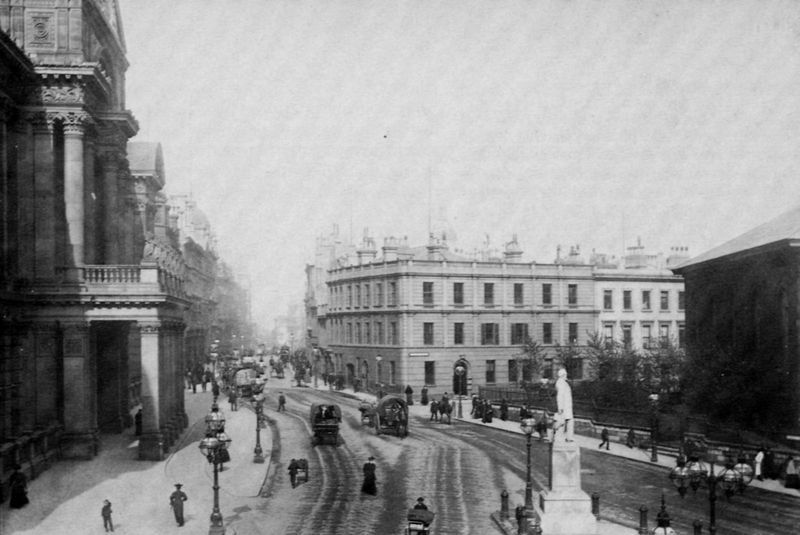
Titel: Colmore Row, Birmingham
Künstler: Francis Frith
Schlagwörter: baum, dunkel, himmel, schatten, weiß, wolken, bäume, frauen, menschen, stadt, fenster, fussgänger, grau, hell, lampen, laterne, laternen, licht, männer, paris, pfeiler, schwarz, strasse, säule, säulen, terasse, tür, eis, gebäude, haus, park, schnee, weg, wolke, zaun, leute, alt, architektur, weit, häuser, kalt, brüstung, sonne, wege, klassizismus, personen, person, pflanzen, front, kamine, pferde, statue, balkon, ansicht, bogen, fassade, fassaden, passanten, spuren, schornsteine, nebel, winter, kutsche, kutschen, platz, vogelperspektive, auto, wagen, nebelig, wein, geländer, halle, unscharf, foto, fotografie, grossstadt, photographie, stadtansicht, straßen, eingang, arkade, berlin, gehsteig, palast, balustrade, bedeckt, denkmal, kreuzung, polizist, schwarzweiß, arkaden, kapitelle, photo, rustika, quader, portikus, pferdekutschen, straßenlampe, verkehr, etagen, geschosse, winterlandschaft, ballustrade, breit, belebt, london, fotographie, autos, fahrzeug, gabel, standbild, gabelung, gebälk, boulevard, straßenlaternen, etage, matsch, straßenbahn, straßenzug, pferdewagen, vorhalle, balluster, paläste, geschoß, baluster, droschken, handwagen, photograpie, trotoire, schneematsch, prachtbau, trotoir, jahrhundertanfang, strassenverkehr, vieacker, bukarest, verganenheit